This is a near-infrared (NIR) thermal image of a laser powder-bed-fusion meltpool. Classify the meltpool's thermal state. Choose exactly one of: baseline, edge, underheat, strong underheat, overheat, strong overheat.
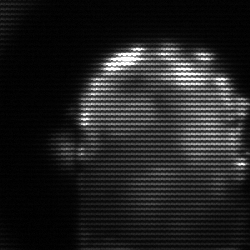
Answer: baseline